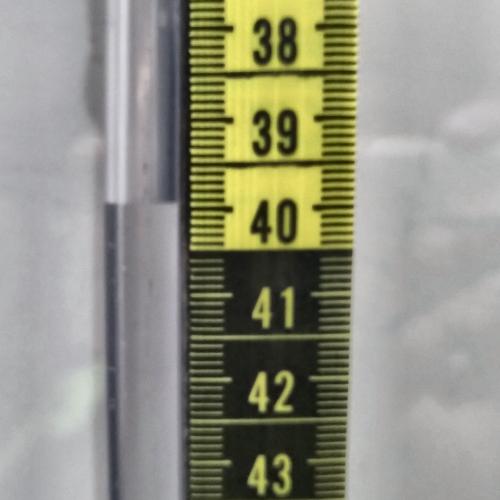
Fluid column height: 39.9 cm